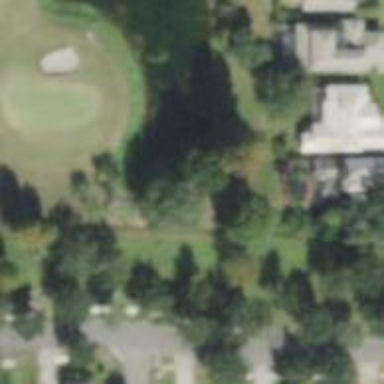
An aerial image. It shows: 18-hole golf course.